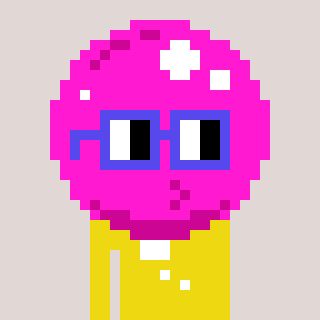
a pixel art character with square blue glasses, a bubblegum-shaped head and a yellow-colored body on a warm background